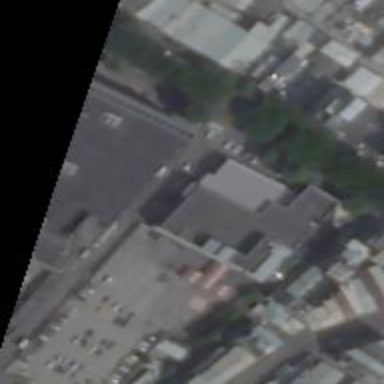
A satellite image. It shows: Retail building housing car shop.